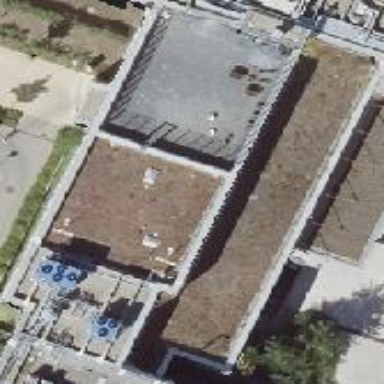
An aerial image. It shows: Hospital building with flat roof.